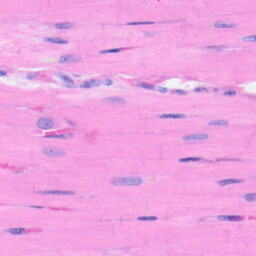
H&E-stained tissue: Heart